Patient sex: M
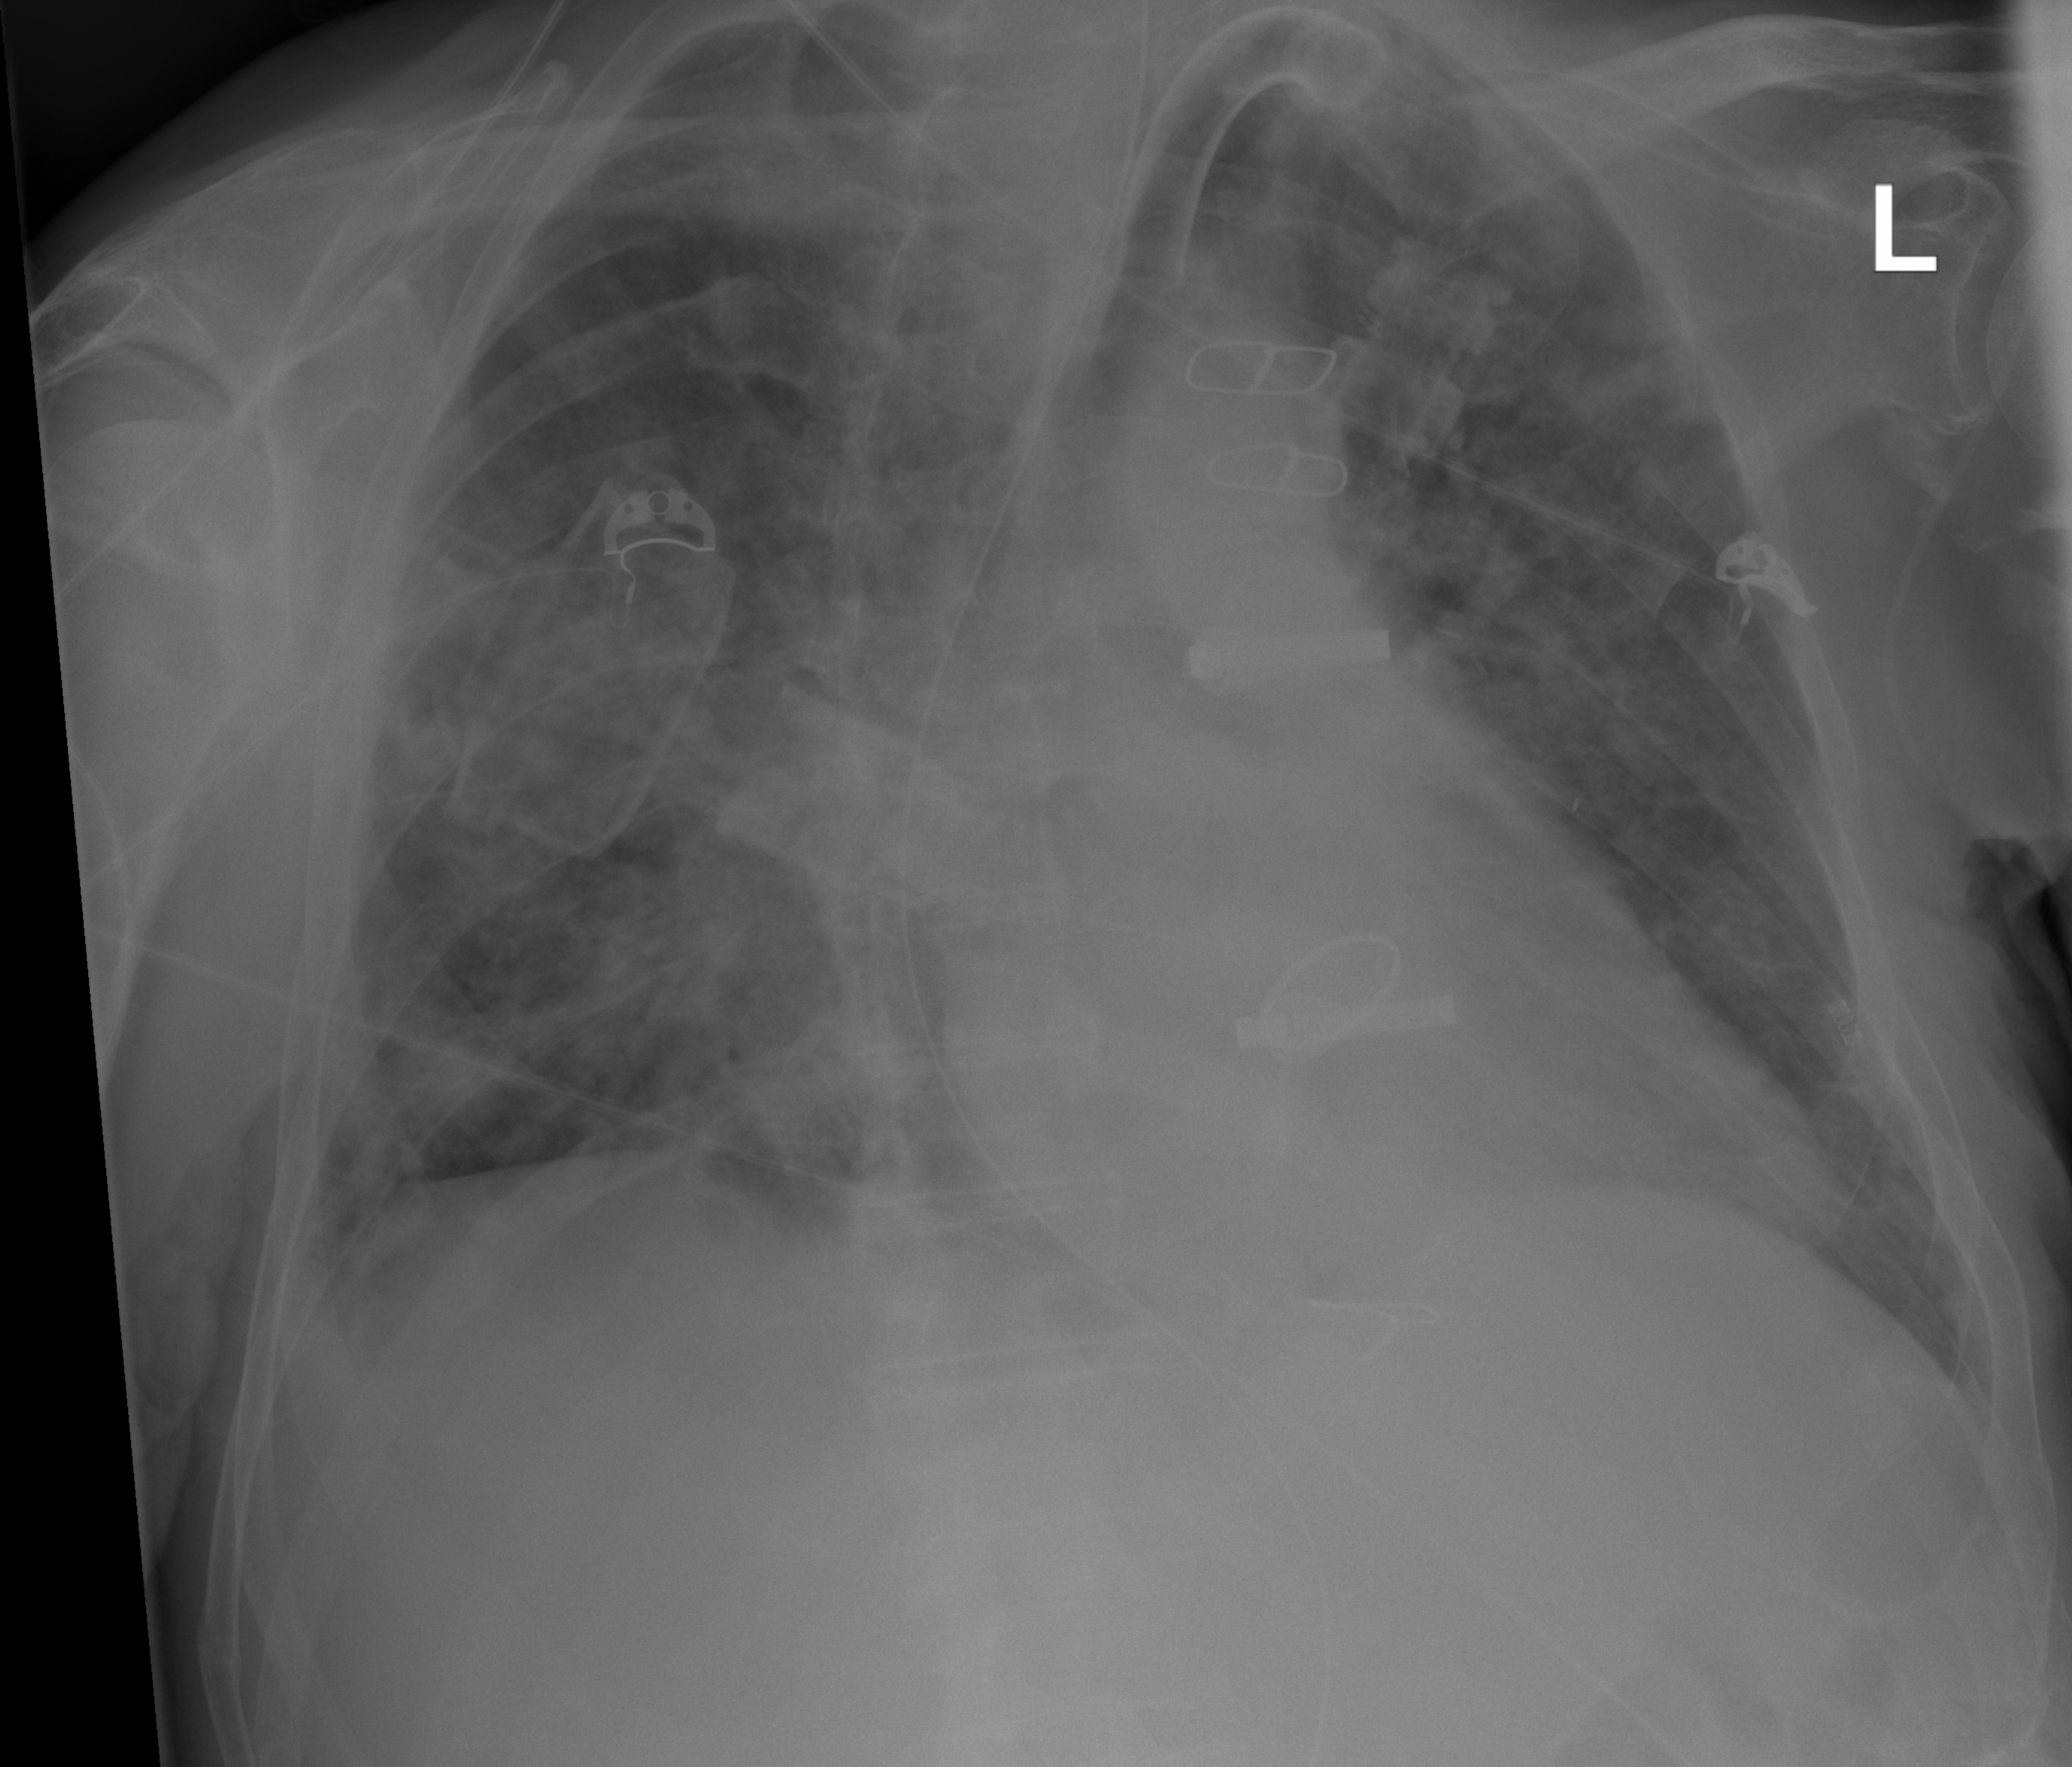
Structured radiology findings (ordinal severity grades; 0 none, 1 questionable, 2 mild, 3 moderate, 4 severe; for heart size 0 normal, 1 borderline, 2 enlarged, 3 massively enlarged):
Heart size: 0
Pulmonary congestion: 2
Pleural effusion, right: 0
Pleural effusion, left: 0
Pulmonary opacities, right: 3
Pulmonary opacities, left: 2
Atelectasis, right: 2
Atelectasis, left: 0